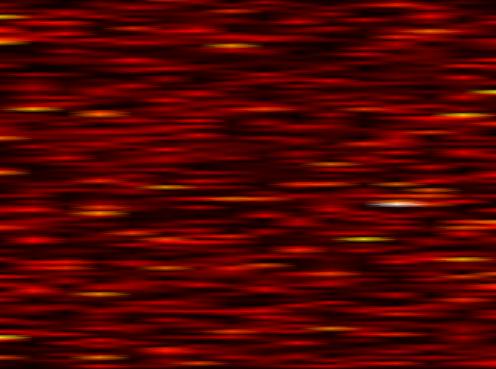
Label: FBMC